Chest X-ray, AP view. Patient: 55 years old, sex M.
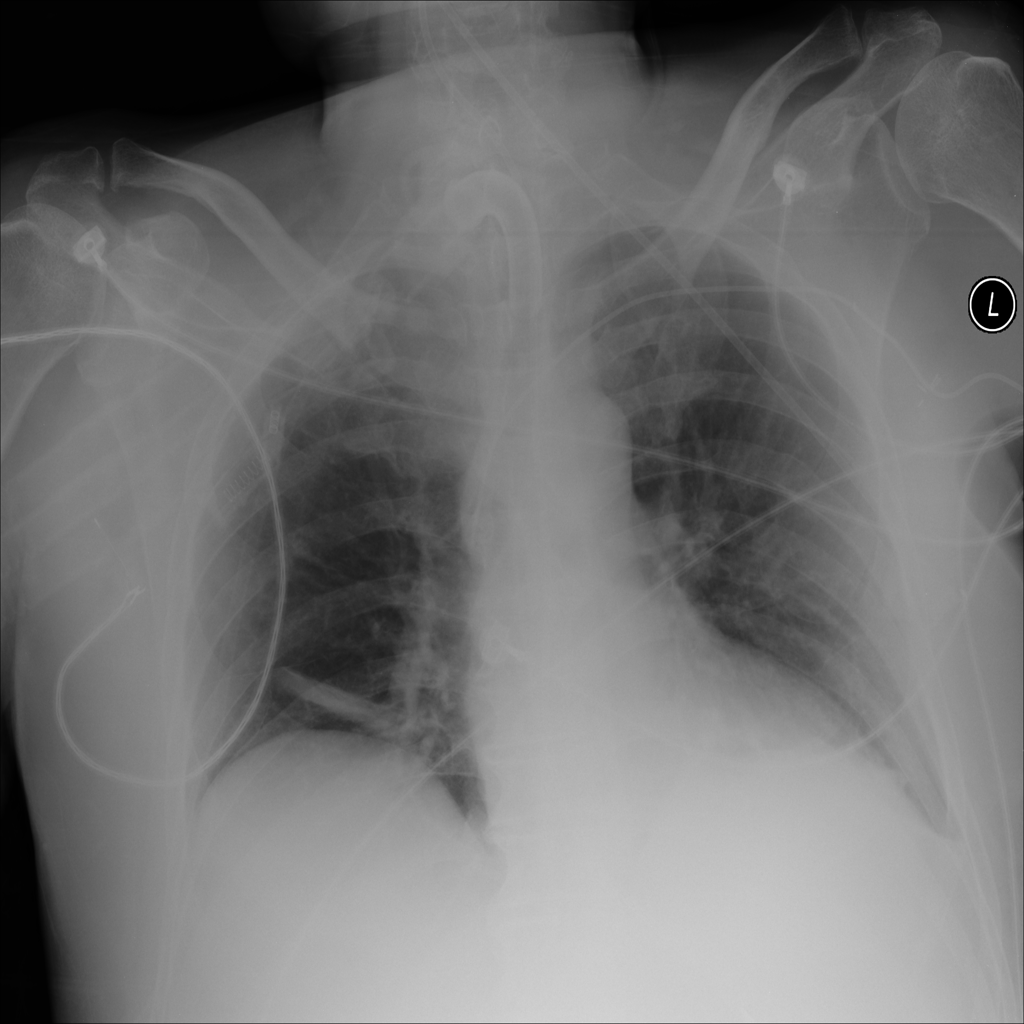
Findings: Atelectasis